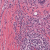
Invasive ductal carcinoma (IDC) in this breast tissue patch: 1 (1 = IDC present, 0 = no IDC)